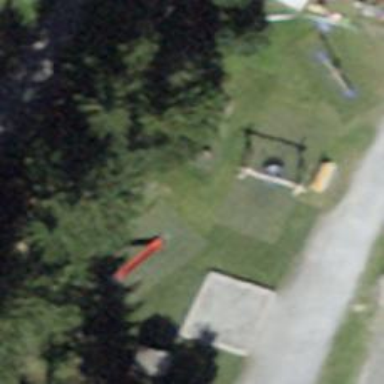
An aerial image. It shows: Playground featuring slide.